Question: I create some figures with matlab and export them by using the "Edit -> Copy Figure" with setting "Preserve information (metafile if possible)". I import this in Word 2010. However, if I convert the word document with "save as pdf" the figures have artifacts.
The following image gives you an impression. To the left is Word at 400% zoom, to the right is the pdf with 400% zoom. One can clearly see that dotted lines become straight lines etc. How can I avoid this?

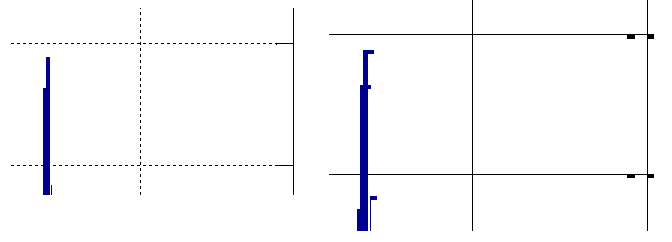
Answer: I used the comments here to create my own approach (also with help of: <URL>. So here is my function:
'''
function figureprint(hFig, width, height, res, filename)
%# figure size printed on paper
set(hFig, 'PaperUnits','centimeters')
set(hFig, 'PaperSize',[width height])
set(hFig, 'PaperPosition',[0 0 width height])
set(hFig, 'PaperOrientation','portrait')
%# export
print(hFig, '-dpng', res, filename)
'''
This function is printing a figure to a specific size in cm. E.g.
'''
figureprint(hFig, 12, 10, '-r1500', 'testPng.png')
'''
So "hFig" is saved as a *.png with a width of 12cm and a height of 10cm. I measured this and this works fine. Optimizations are of course possible.
If you use
'''
set(gca,'LooseInset', get(gca,'TightInset'))
'''
the exponent of the multiply factor for the y values is cutted (when big numbers are plotted) (see image). In this cases you have to modify the values, e.g. like this:
'''
tight = get(gca,'TightInset');
tight(1,4) = 0.08;
set(gca,'LooseInset',tight)
'''